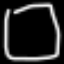
Label: square